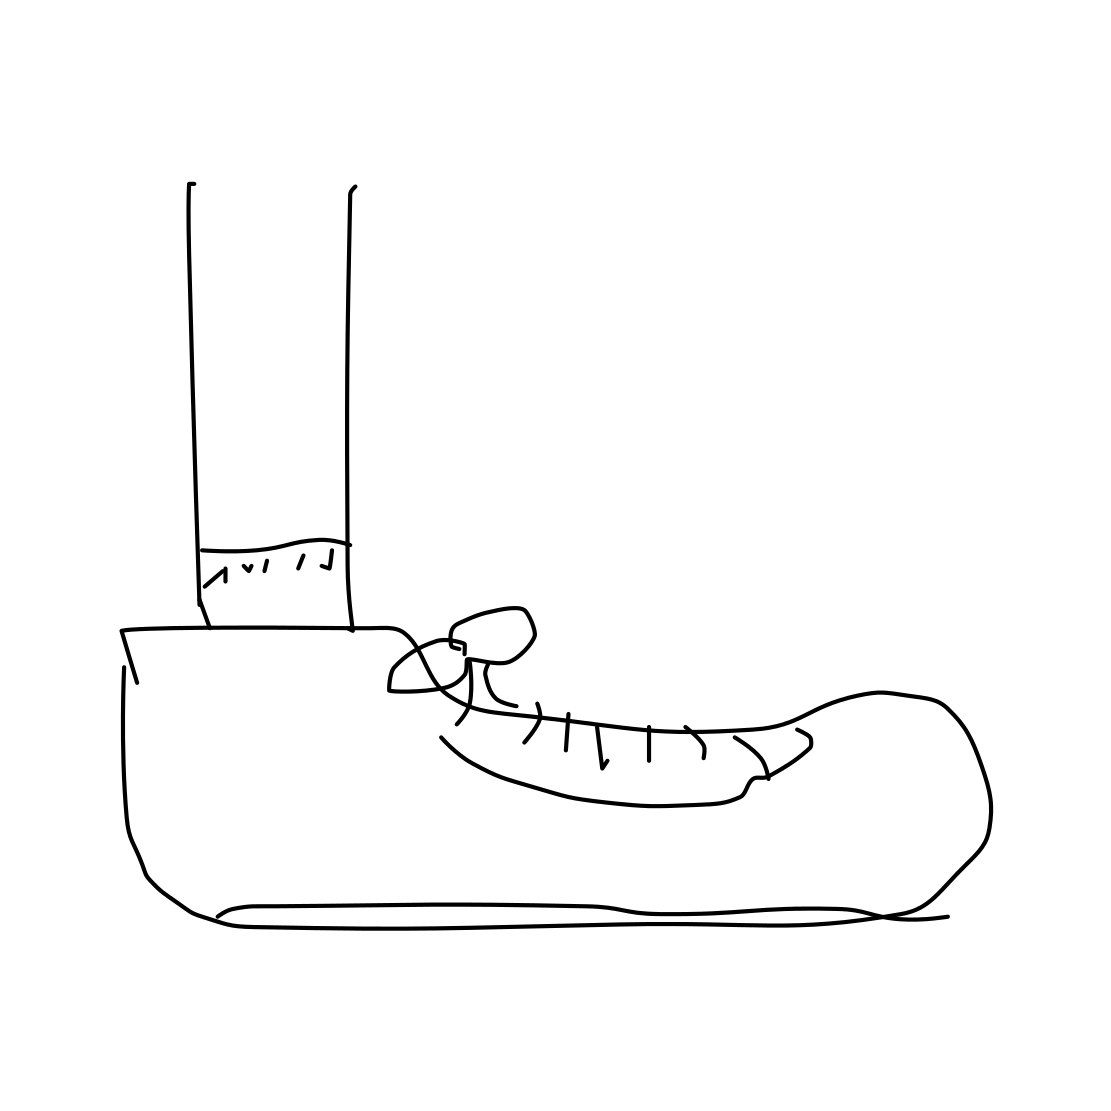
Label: shoe